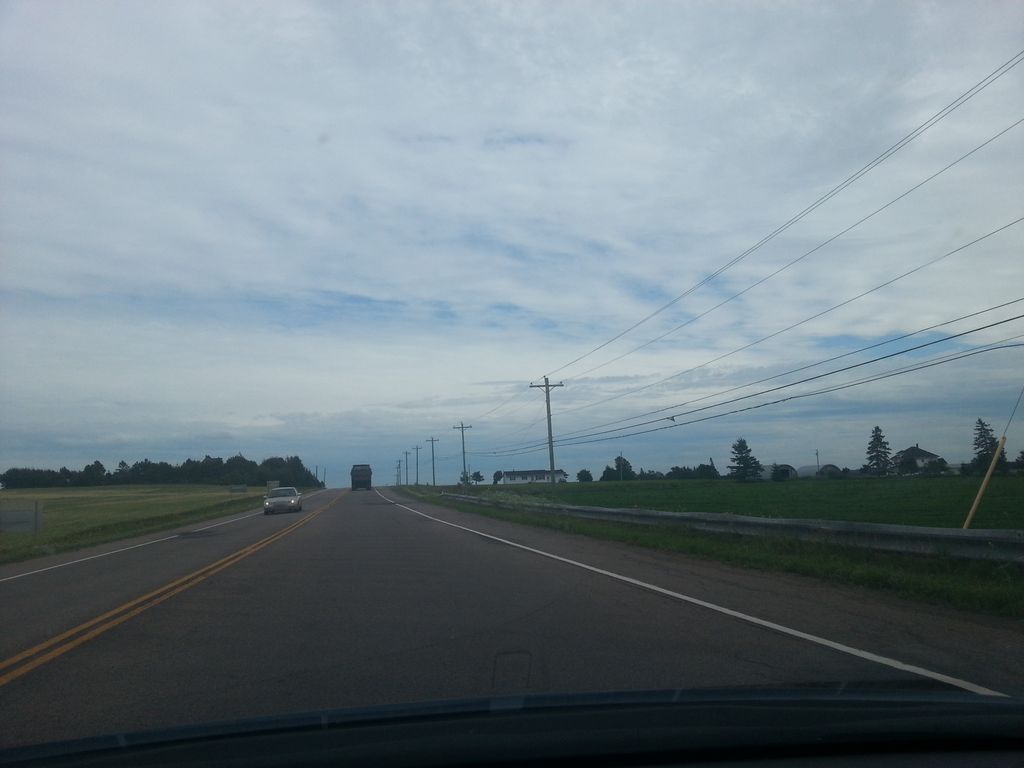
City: charlottetown